Question: I have a table like below

I want to hide the rows where ALL 3 columns are 0. All the columns are of INT data type
My expression is like so:
'''
=IIF((Fields!PastVal.Value=0) AND (Fields!DatePay=0) AND (Fields!Line.Value=0),False,True)
'''
But no data is returned except the column label(heading). What could be wrong with my express?
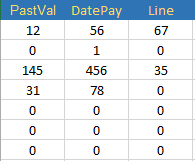
Answer: Are you using Row Visibility? The or is for the Row yet you set it to false if they equal 0.
'''
=IIF((Fields!PastVal.Value=0) AND (Fields!DatePay=0) AND (Fields!Line.Value=0), True, False)
'''
That still doesn't fix the issue though - some columns should have been displayed since you have data in your example.
Are your data rows using SUM? If so, your expression would need to SUM also.
'''
=IIF(SUM(Fields!PastVal.Value) = 0 AND SUM(Fields!DatePay.Value) = 0 AND SUM(Fields!Line.Value) = 0, True, False)
'''